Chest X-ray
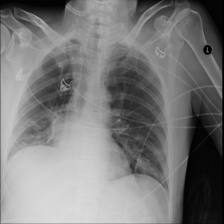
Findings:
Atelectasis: positive
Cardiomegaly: negative
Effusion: positive
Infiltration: positive
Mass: positive
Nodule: negative
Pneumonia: negative
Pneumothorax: negative
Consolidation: negative
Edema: negative
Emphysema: negative
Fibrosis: negative
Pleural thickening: negative
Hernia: negative